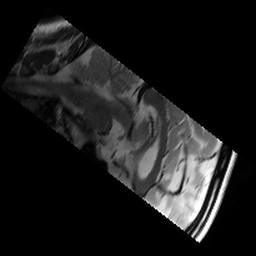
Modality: T2w
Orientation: sagittal
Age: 24
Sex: female
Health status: healthy
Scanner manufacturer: siemens
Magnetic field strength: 3 T
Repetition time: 6 s
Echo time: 0.064 s